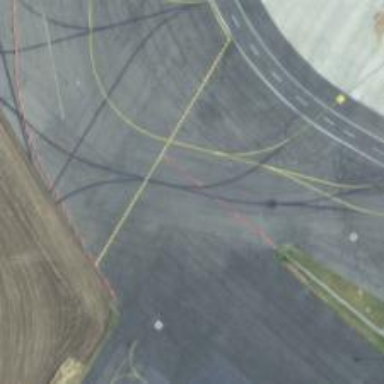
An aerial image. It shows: View of taxiway at the airport.